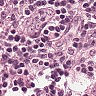
Metastatic tissue present: no